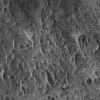
Atmospheric dust classification: not_dusty